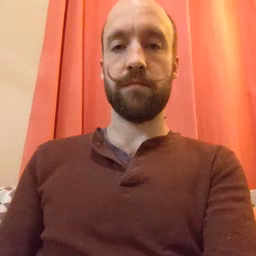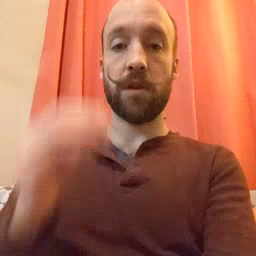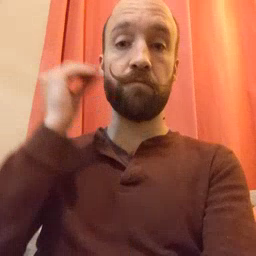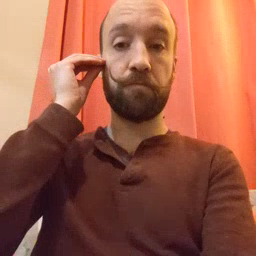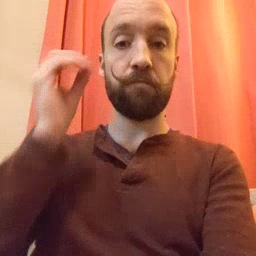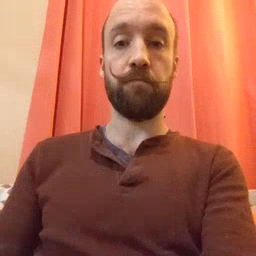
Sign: home